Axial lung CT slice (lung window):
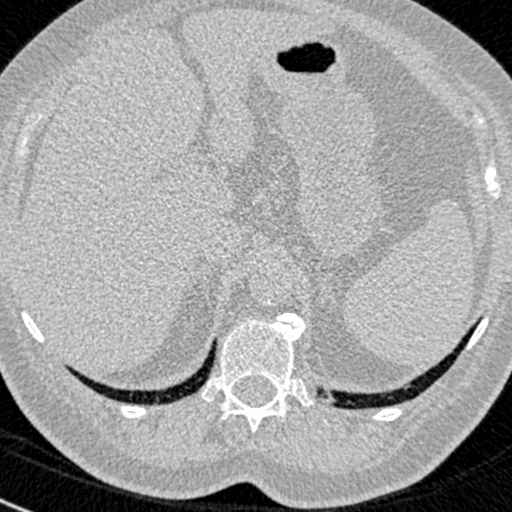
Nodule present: no